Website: slack
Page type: stored-credit-cards
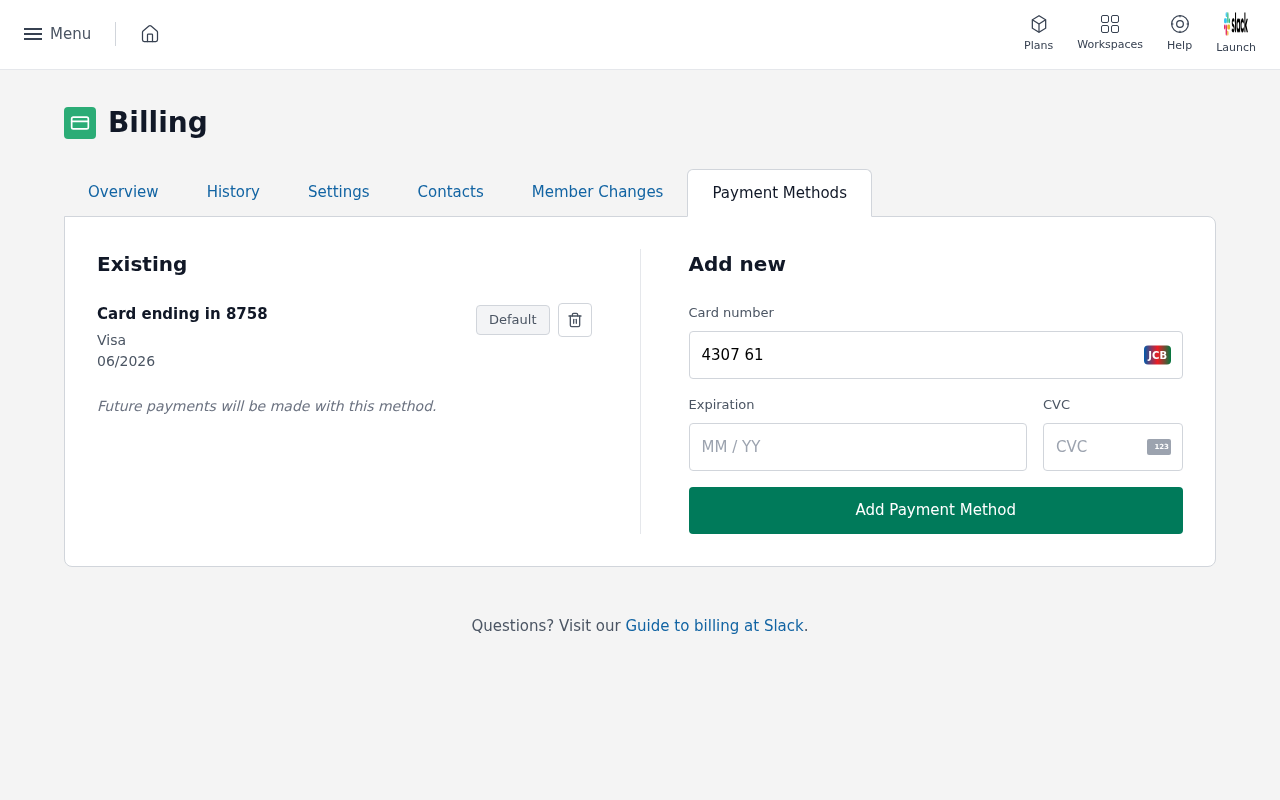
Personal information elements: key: PII_CARD_CVV
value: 675
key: PII_CARD_EXPIRY
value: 06/2026
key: PII_CARD_EXPIRY
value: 06/26
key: PII_CARD_LAST4
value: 8758
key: PII_CARD_NUMBER
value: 4307 6126 9477 8758
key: PII_CARD_TYPE
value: Visa